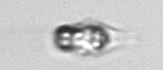
Label: Mesodinium